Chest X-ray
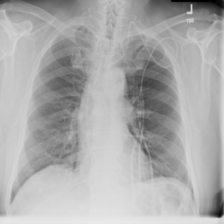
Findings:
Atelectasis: negative
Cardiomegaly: negative
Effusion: negative
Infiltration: negative
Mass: negative
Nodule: negative
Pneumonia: negative
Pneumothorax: negative
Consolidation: negative
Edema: negative
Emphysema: negative
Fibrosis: negative
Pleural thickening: negative
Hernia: negative